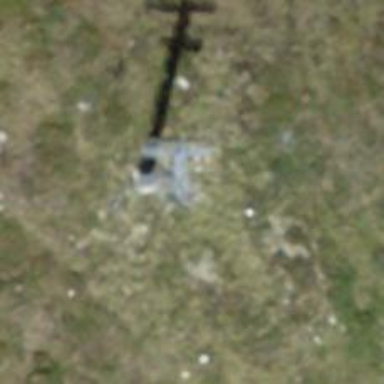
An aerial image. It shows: Pylon used for aerialway.